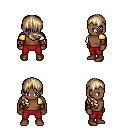
a pixel art fantasy rpg character, male body template, human, dark skin, gold arm armor, red pants, white blonde right-swept hairstyle, cloth bracers, brown shoes, four views (front, back, left, right), 2x2 character sprite sheet, small pixel art, hard edges, no anti-aliasing